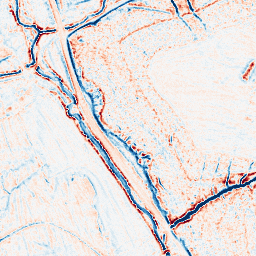
Category: edge_preserving
Decomposition family: bilateral
Decomposition parameters: d: 9
sigma_color: 25
sigma_space: 50
Upsampling method: sinc_hamming
Upsampling parameters: scale: 4
kernel_size: 16
Upsampling scale: 4